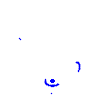
Particle: proton